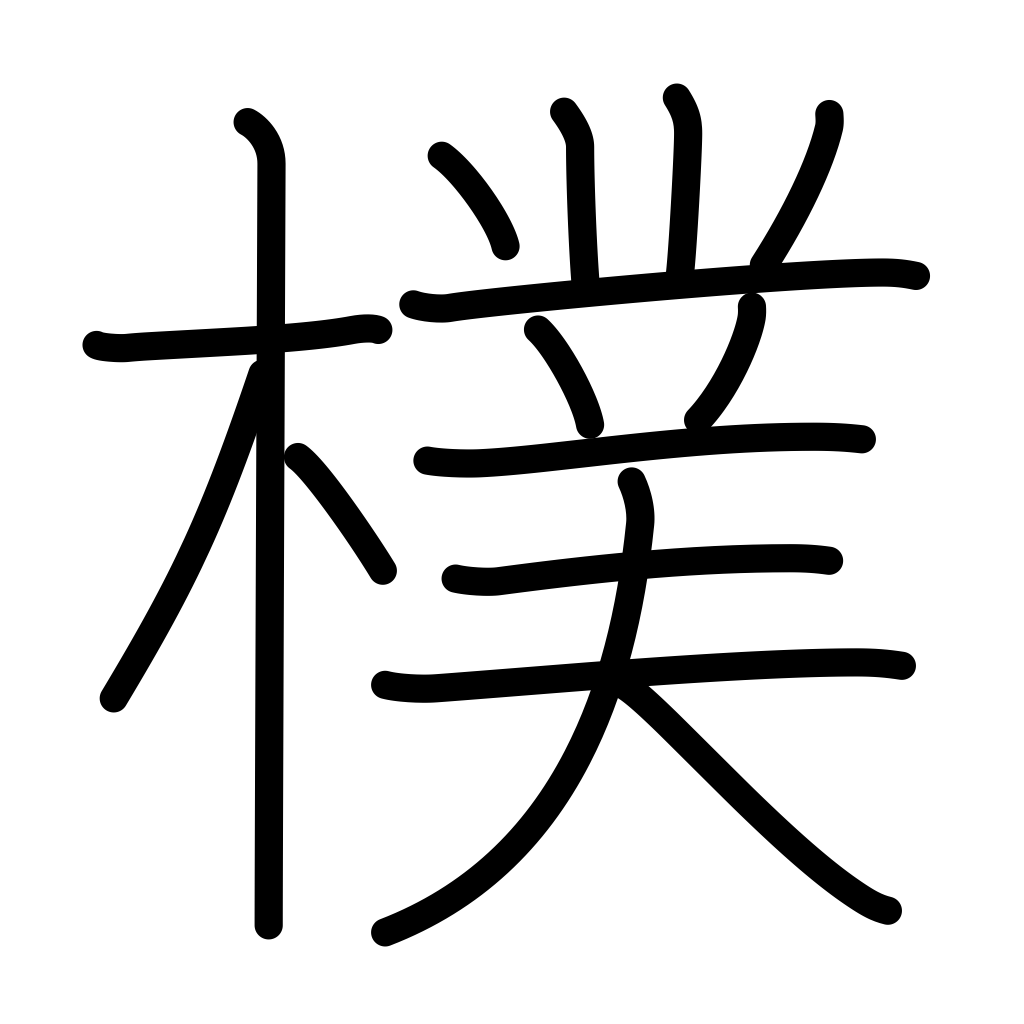
Meaning: bark of a tree